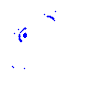
Particle: pion